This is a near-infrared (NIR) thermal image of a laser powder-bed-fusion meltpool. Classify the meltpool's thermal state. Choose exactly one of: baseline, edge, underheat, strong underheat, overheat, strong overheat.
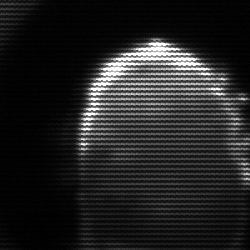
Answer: baseline